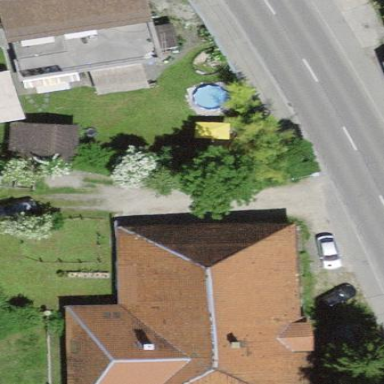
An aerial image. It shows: Residential building.